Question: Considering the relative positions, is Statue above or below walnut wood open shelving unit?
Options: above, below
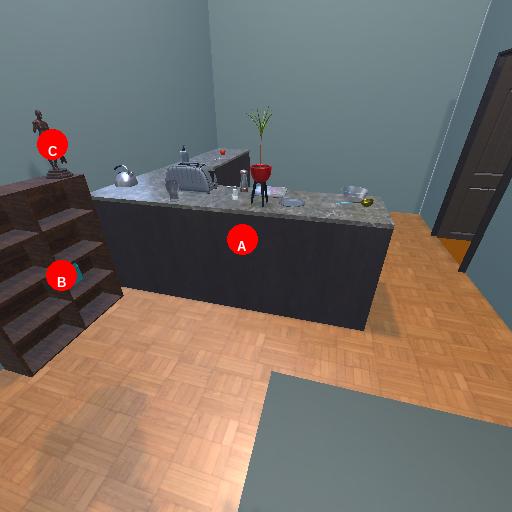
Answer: above